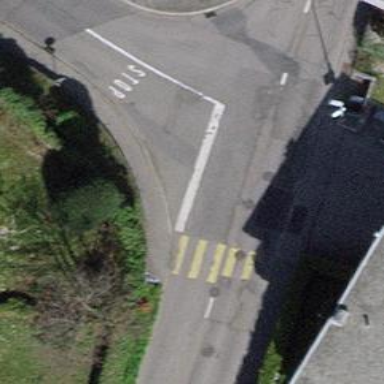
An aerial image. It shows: Asphalt sidewalk.